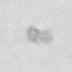
Label: detritus